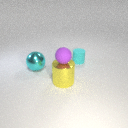
small cyan rubber cylinder to the right of large cyan metal sphere